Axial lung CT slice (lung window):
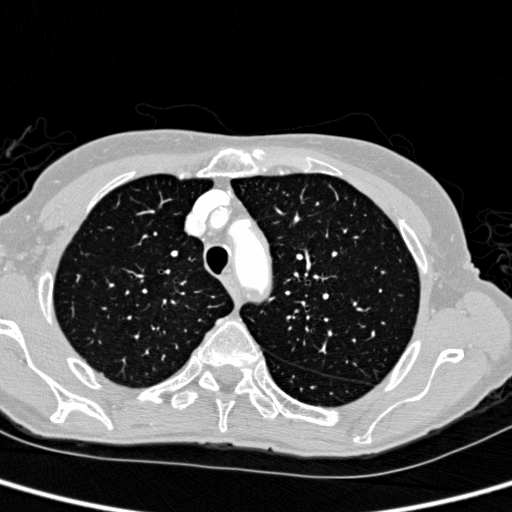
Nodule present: no